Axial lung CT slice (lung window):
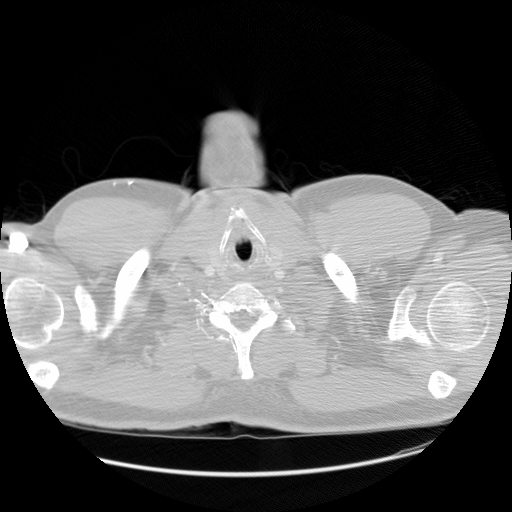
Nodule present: no